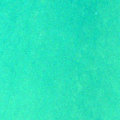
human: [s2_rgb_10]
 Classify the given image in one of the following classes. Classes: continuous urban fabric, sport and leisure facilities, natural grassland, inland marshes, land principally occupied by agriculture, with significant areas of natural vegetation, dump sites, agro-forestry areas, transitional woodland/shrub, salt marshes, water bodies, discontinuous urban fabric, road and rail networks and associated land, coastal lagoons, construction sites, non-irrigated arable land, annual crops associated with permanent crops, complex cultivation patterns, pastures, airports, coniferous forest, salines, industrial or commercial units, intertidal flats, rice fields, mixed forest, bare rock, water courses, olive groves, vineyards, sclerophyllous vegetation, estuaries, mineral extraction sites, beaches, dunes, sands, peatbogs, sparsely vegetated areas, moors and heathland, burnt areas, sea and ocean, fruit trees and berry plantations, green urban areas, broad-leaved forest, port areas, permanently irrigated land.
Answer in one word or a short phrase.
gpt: sea and ocean